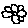
Label: flower